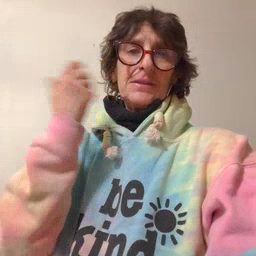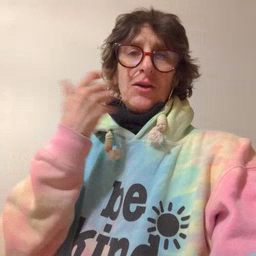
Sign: tiger